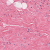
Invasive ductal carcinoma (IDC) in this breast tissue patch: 0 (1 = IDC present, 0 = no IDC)